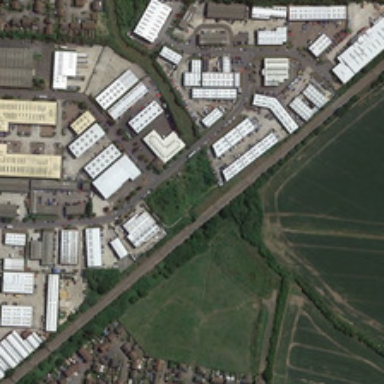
Many white buildings and many green plants are in two sides of a road .